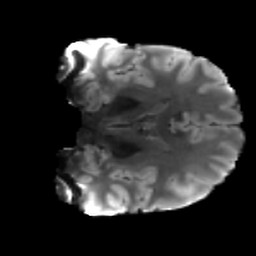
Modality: T2w
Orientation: coronal
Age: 28
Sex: male
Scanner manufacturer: siemens
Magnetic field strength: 3 T
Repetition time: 3.5 s
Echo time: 0.086 s